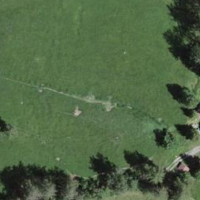
EUNIS habitat code: 23
Species observed at this site:
Rubus saxatilis